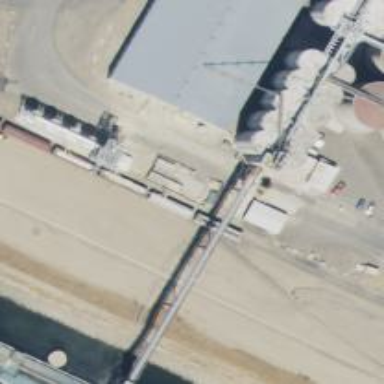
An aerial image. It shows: Rail spur service.